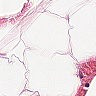
Metastatic tissue present: no